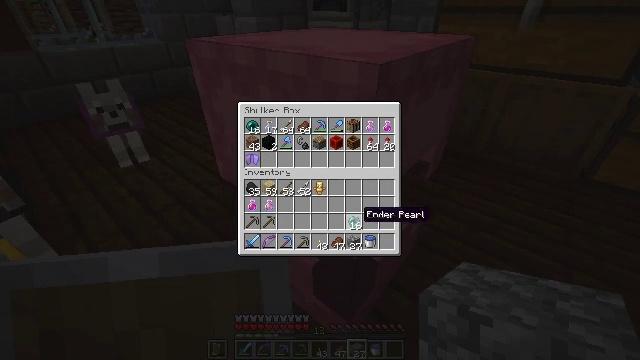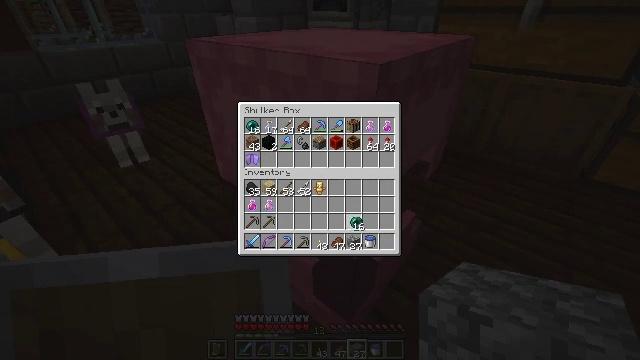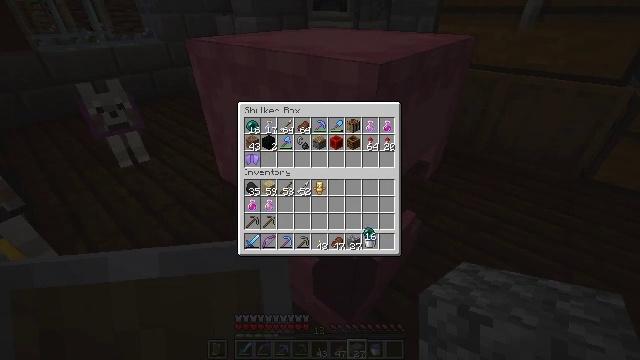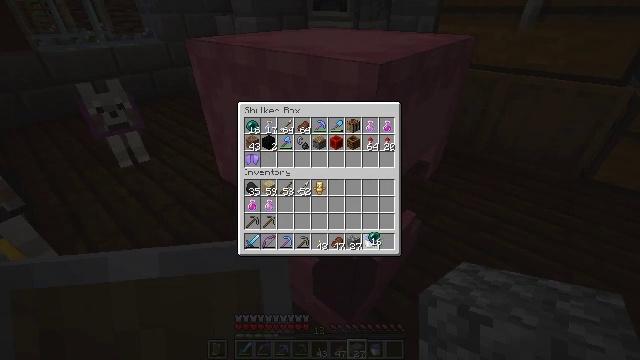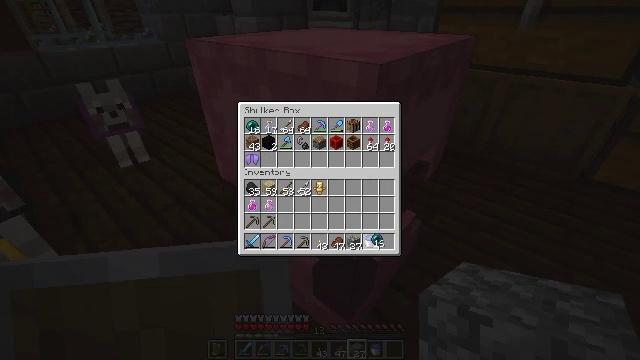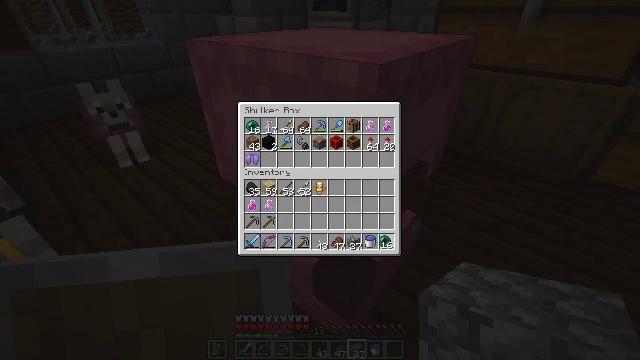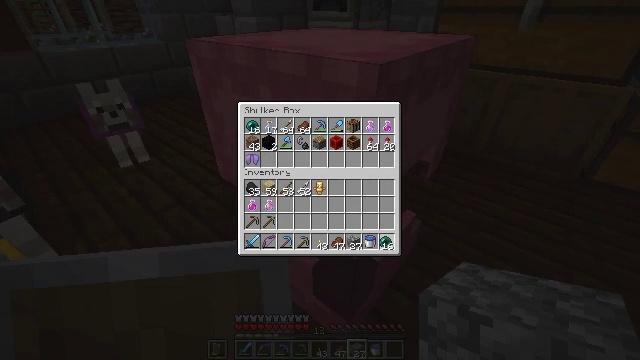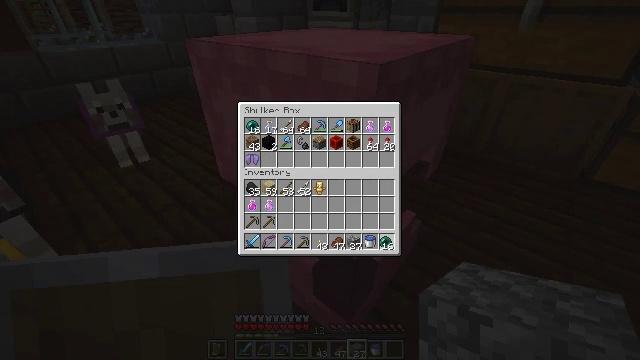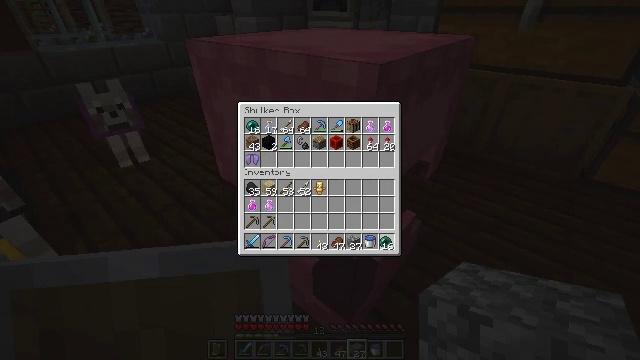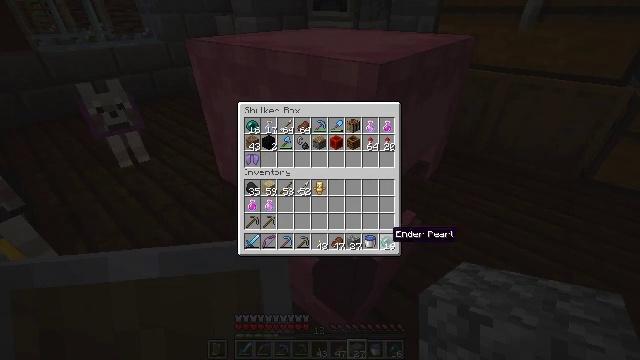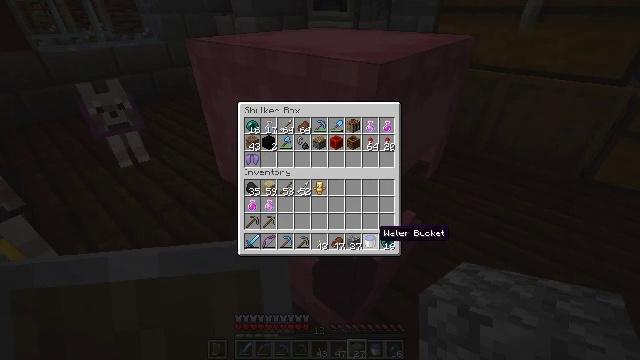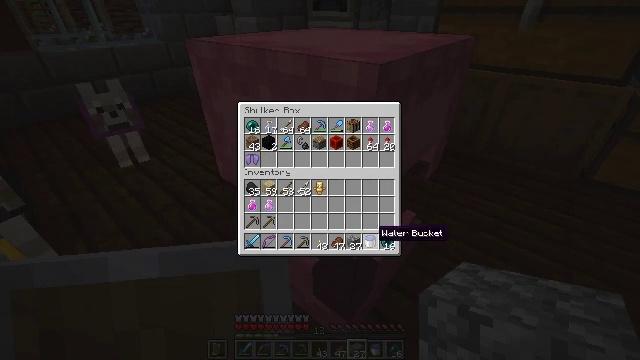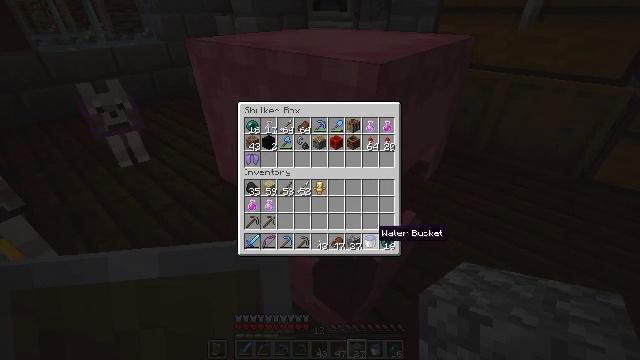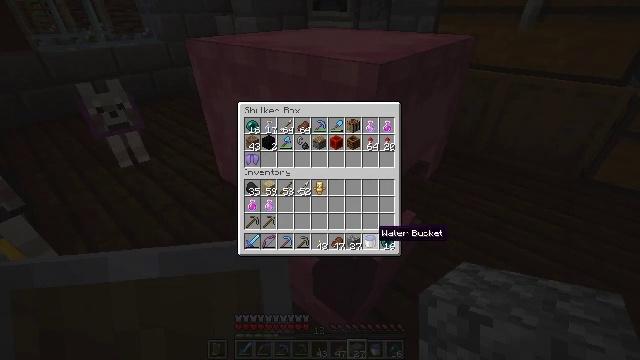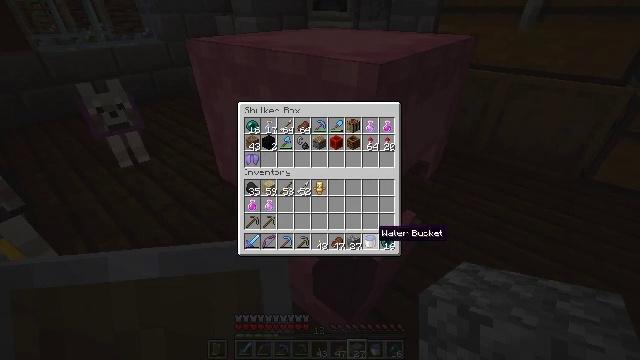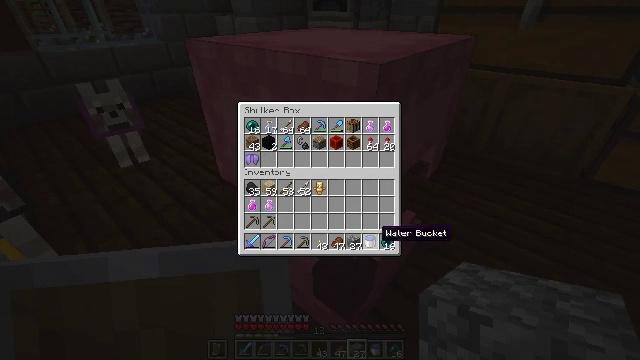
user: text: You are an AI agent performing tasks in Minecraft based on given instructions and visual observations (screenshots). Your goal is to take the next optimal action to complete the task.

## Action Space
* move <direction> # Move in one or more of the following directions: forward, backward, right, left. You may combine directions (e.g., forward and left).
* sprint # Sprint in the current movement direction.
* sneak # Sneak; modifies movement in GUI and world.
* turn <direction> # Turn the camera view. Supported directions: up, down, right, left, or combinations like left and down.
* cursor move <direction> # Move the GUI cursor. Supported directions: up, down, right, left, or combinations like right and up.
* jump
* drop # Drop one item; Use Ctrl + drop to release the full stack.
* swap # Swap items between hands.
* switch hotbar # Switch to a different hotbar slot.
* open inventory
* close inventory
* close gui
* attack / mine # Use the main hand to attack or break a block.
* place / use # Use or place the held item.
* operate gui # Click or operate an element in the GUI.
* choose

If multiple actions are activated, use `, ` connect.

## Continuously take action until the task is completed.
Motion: motion action
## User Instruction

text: Attack the pink shulker box to collect it.
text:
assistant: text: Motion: operate gui
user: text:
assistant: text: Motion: cursor move right and down
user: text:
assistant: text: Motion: no_op
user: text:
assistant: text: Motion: no_op
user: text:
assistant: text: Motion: cursor move right
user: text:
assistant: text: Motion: no_op
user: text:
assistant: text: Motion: operate gui
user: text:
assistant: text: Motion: operate gui
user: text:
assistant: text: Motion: no_op
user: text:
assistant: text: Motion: cursor move left
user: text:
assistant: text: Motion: no_op
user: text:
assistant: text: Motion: no_op
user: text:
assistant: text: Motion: no_op
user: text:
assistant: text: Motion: no_op
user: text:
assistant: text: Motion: no_op
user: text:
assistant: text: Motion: no_op
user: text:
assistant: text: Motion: no_op
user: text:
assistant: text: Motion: no_op
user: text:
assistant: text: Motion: no_op
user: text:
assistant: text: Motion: no_op
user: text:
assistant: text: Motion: no_op
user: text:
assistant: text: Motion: no_op
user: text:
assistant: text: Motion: no_op
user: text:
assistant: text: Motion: no_op
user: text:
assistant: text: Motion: no_op
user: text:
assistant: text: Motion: no_op
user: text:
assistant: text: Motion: no_op
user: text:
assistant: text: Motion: no_op
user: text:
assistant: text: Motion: no_op
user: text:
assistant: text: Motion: no_op